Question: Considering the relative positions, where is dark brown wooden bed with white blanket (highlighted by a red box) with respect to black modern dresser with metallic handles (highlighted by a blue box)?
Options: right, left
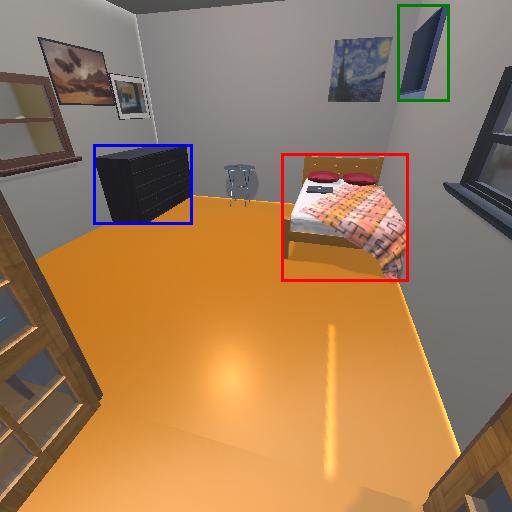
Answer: right